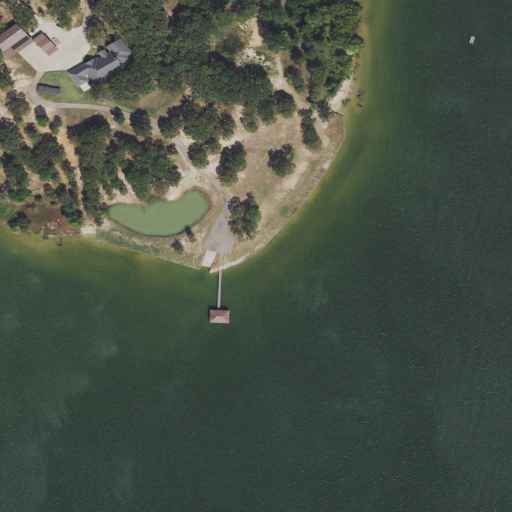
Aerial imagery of cape in Texas named Strong Point containing open water, pasture, deciduous forest, mixed forest, grassland, herbaceous wetlands, medium intensity development, and barren land